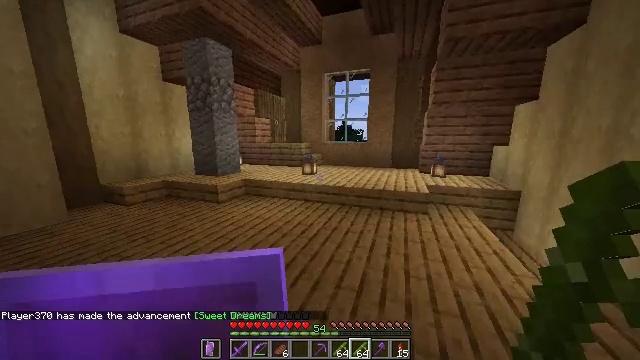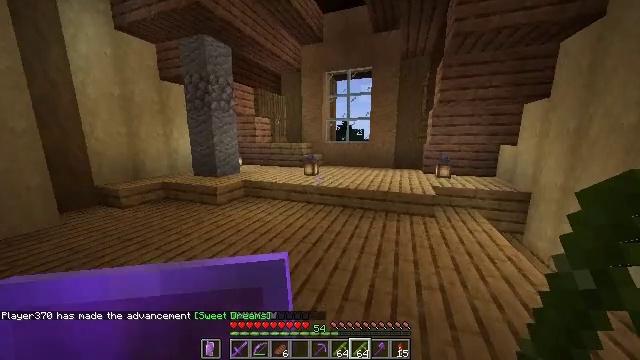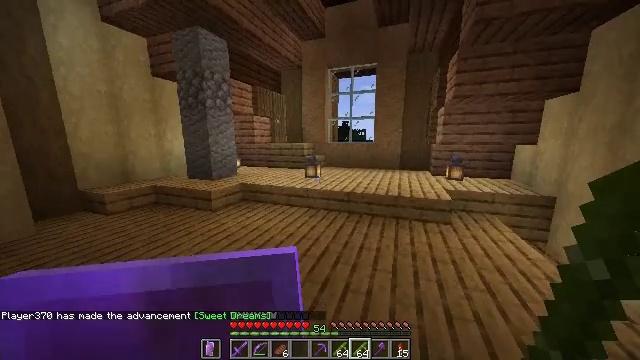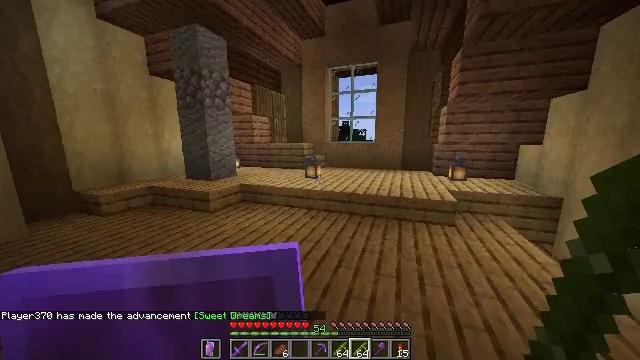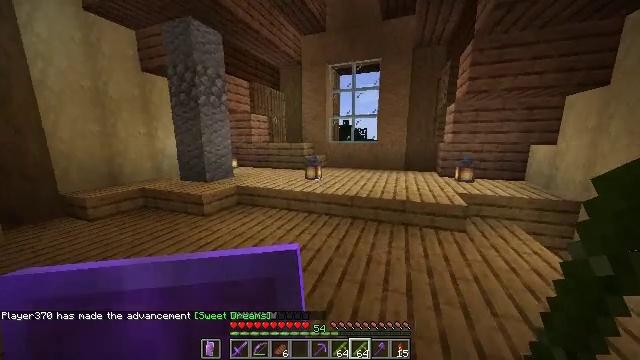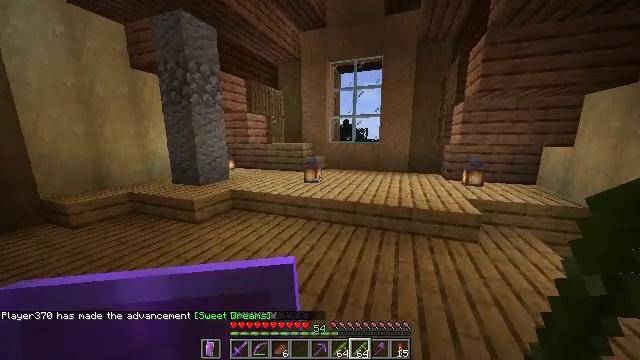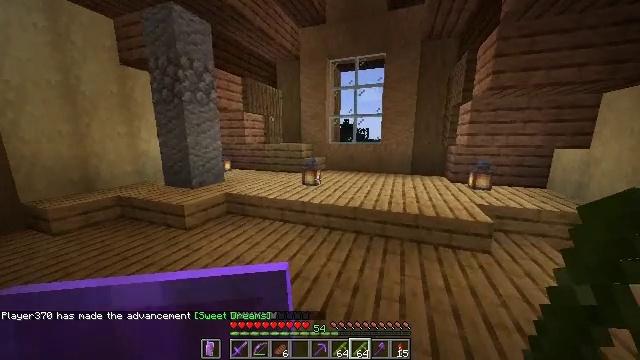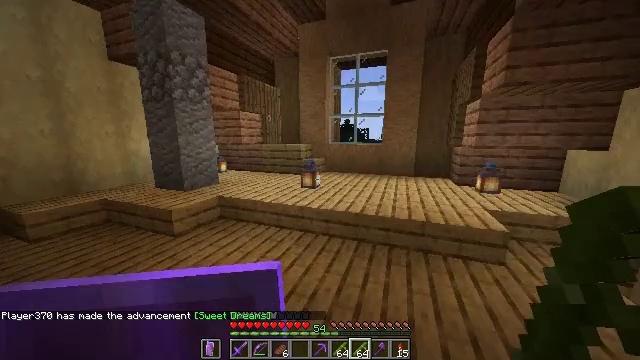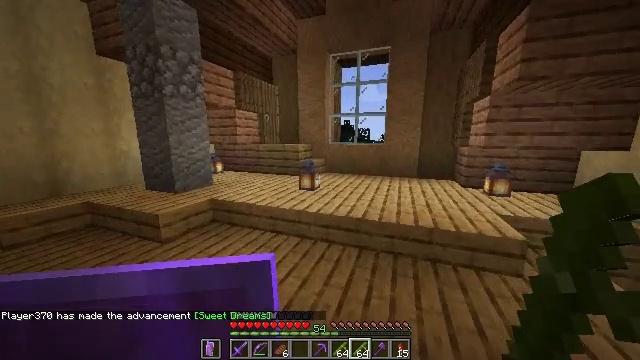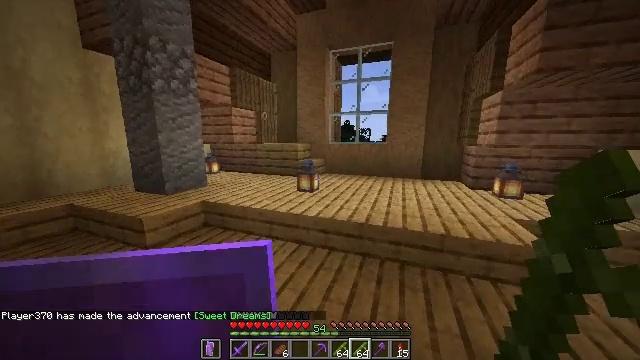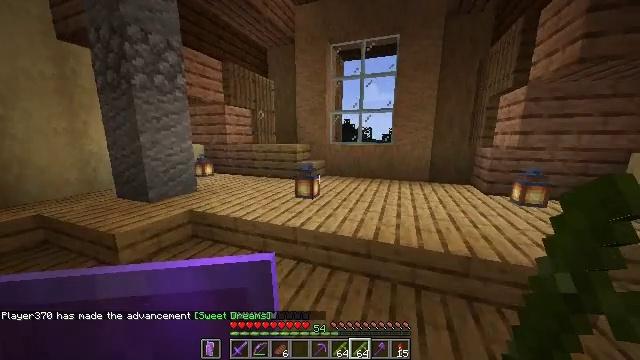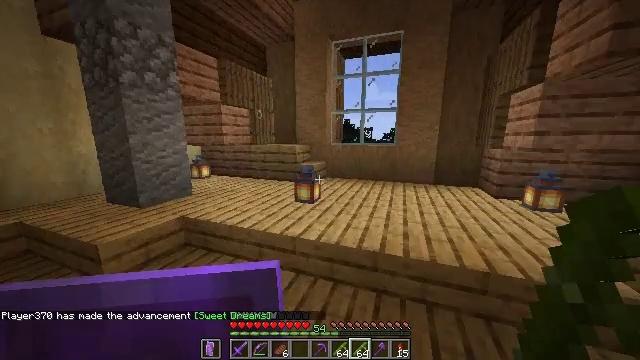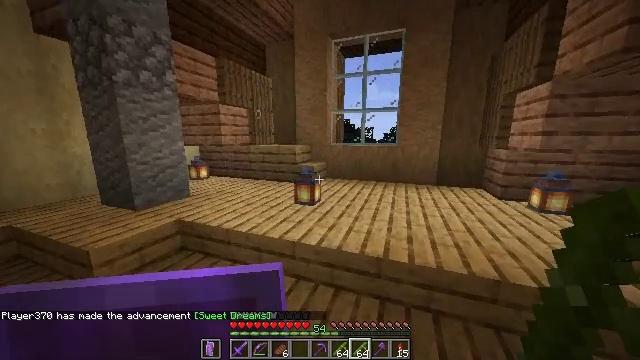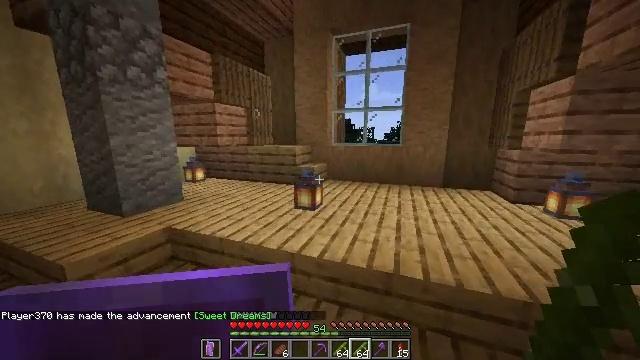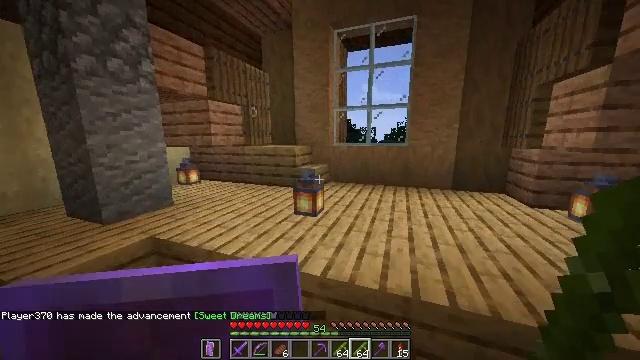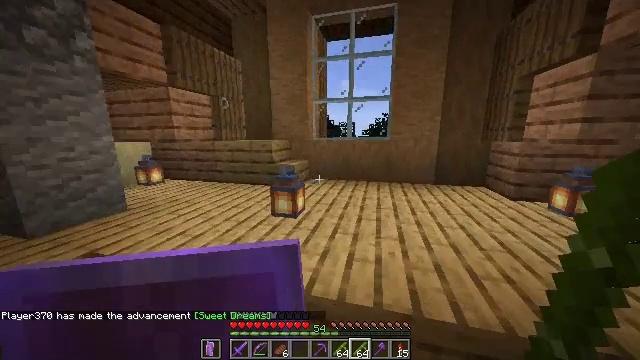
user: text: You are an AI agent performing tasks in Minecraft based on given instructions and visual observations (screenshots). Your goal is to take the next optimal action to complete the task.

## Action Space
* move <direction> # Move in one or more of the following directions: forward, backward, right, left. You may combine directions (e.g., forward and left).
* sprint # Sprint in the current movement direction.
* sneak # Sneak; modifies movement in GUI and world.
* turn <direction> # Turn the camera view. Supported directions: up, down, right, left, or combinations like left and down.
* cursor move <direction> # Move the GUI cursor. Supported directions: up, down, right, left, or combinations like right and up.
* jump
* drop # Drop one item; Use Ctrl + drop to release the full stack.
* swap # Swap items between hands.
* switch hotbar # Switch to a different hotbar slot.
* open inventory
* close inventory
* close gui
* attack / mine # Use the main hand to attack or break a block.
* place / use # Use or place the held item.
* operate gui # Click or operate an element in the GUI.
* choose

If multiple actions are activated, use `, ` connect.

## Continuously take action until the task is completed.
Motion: motion action
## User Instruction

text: Chop down the spruce log.
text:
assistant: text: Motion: move forward, sprint
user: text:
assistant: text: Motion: move forward, sprint
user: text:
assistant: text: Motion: move forward, sprint
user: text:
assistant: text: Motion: move forward, sprint
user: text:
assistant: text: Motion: move forward, sprint
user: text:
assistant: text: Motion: move forward, sprint
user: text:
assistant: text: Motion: move forward, sprint
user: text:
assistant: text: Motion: move forward, sprint
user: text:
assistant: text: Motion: move forward, sprint
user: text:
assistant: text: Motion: move forward, sprint
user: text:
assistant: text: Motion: move forward, sprint
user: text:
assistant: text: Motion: move forward, sprint
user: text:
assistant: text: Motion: move forward, sprint
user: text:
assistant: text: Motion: move forward, sprint
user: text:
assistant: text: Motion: move forward, sprint, turn right and down
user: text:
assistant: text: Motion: move forward, sprint, turn right and down
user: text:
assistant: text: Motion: move forward, sprint, turn right and down
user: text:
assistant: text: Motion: move forward, sprint, turn right and down
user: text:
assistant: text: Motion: move forward and move right, sprint
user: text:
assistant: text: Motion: move forward and move right, sprint
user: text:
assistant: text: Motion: move forward and move right, sprint
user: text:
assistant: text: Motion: move forward and move right, sprint
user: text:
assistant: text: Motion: move forward and move right, sprint
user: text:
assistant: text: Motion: move forward and move right, sprint, turn left
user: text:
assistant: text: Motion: move forward and move right, sprint, turn left and down
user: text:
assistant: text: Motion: move forward and move right, sprint, turn left and down
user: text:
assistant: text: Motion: move forward and move right, sprint, turn left and down
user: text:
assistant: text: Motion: move forward, sprint, turn left and down
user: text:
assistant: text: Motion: move forward, sprint
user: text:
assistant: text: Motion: move forward, sprint